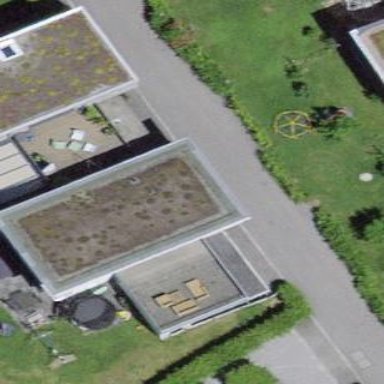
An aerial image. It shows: Part of building.